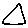
Label: triangle